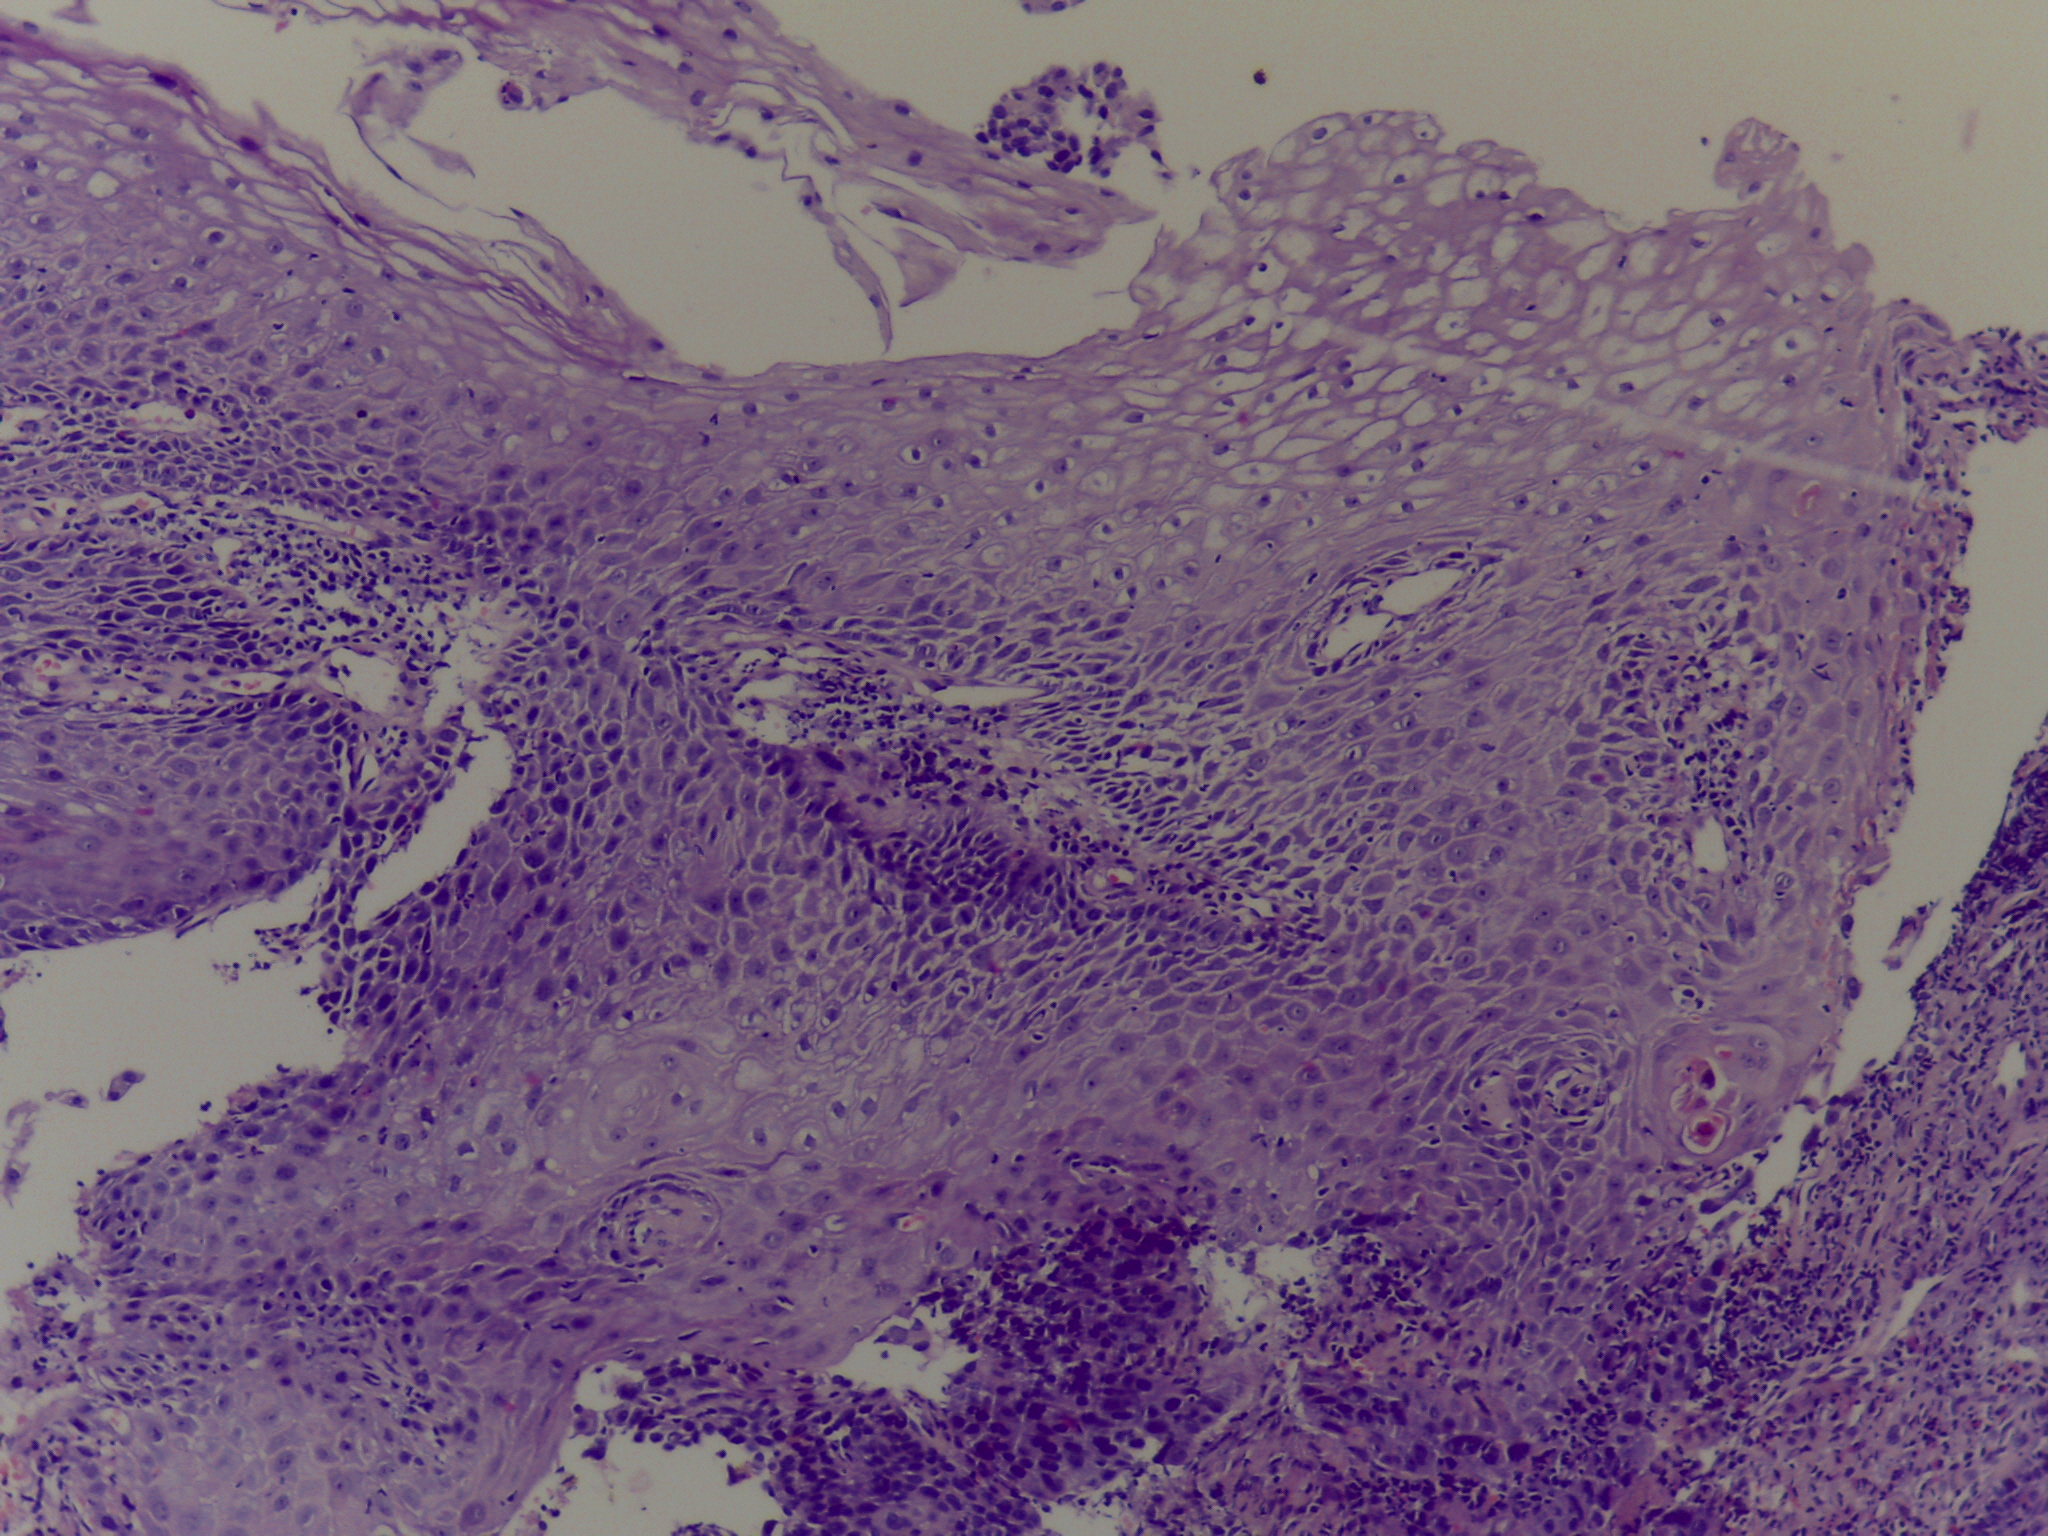
Diagnosis: OSCC